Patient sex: M
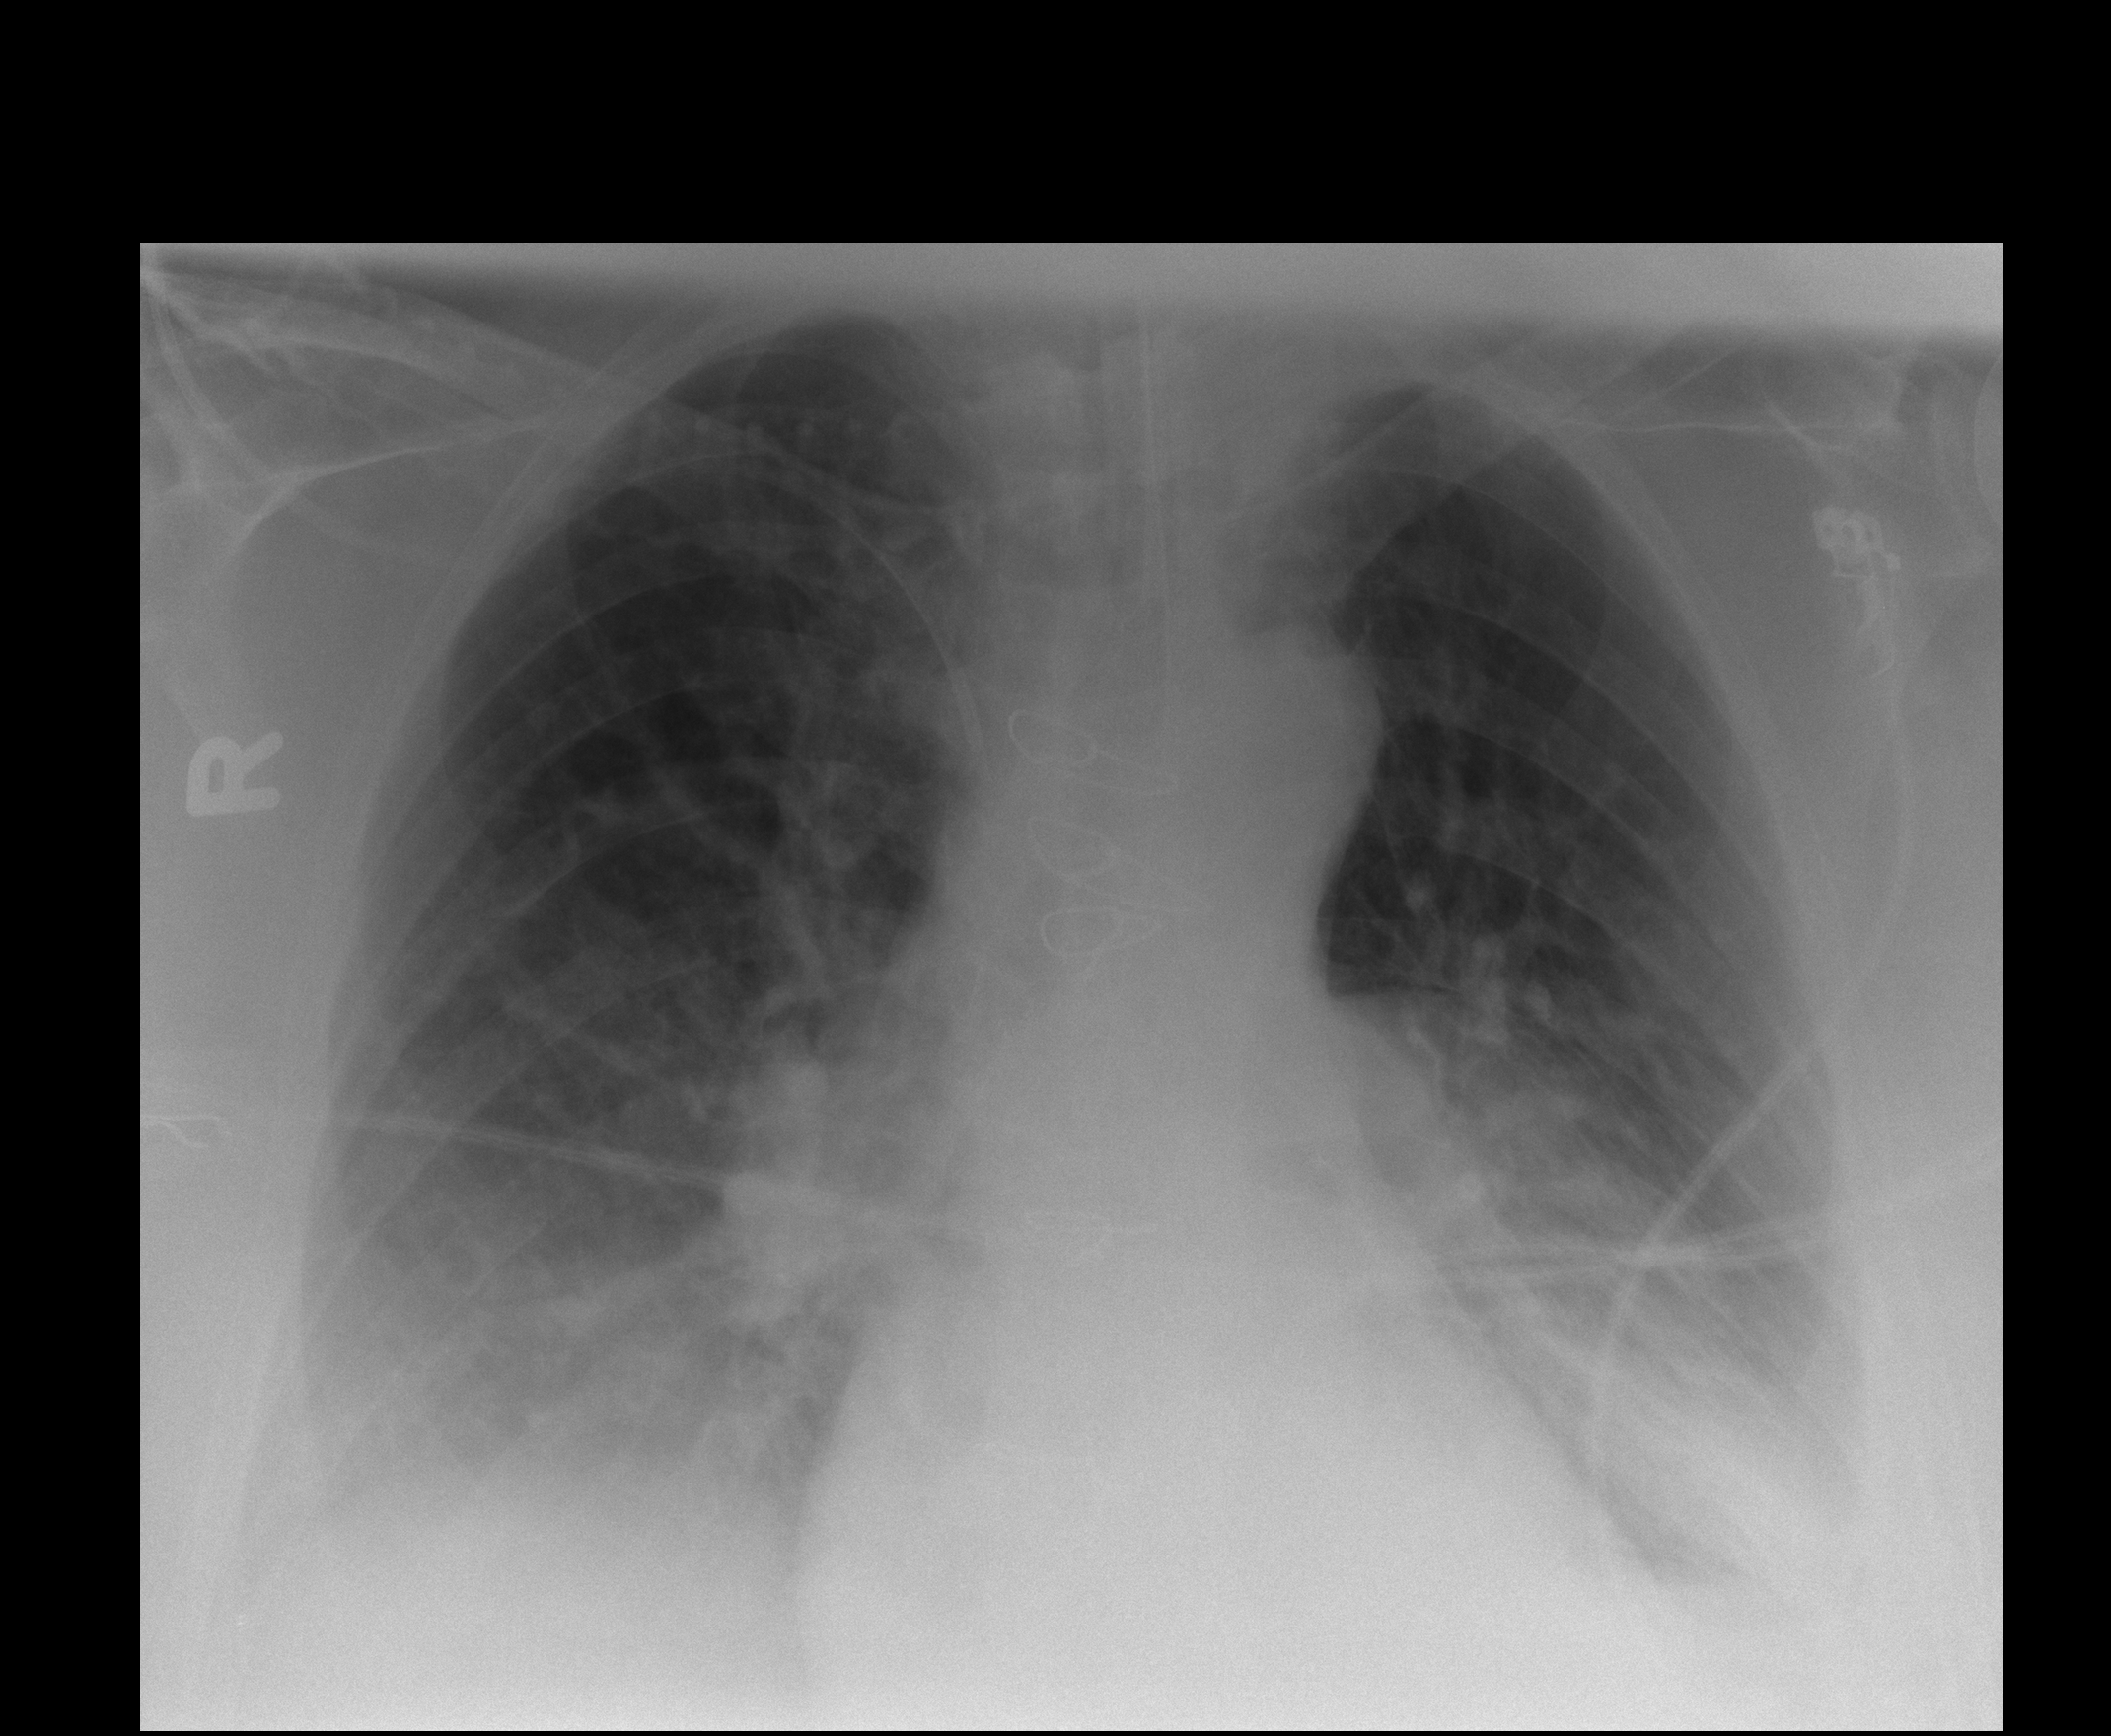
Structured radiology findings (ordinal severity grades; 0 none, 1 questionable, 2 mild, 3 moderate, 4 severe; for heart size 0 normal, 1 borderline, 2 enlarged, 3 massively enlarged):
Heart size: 0
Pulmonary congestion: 0
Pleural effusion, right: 2
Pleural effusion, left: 2
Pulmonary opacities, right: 1
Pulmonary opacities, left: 2
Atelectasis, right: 3
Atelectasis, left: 3